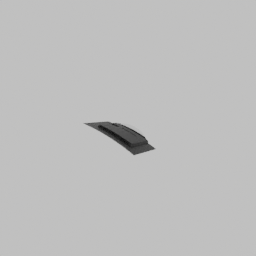
Label: electronics